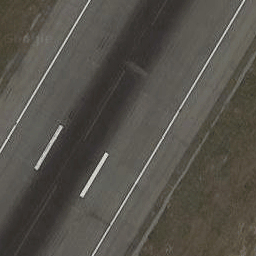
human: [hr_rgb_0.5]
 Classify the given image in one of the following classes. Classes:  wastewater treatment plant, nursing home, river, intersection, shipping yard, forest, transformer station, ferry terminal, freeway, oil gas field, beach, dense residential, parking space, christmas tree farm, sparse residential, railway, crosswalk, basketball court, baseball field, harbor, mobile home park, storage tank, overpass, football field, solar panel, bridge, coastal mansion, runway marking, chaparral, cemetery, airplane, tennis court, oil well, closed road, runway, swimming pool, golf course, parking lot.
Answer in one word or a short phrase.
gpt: runway